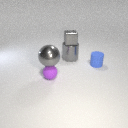
small blue rubber cylinder behind small purple rubber sphere